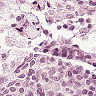
Metastatic tissue present: no